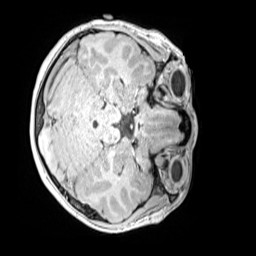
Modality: MP2RAGE
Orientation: axial
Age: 11
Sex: female
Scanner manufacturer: siemens
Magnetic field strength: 3 T
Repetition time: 4 s
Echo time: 0.00299 s